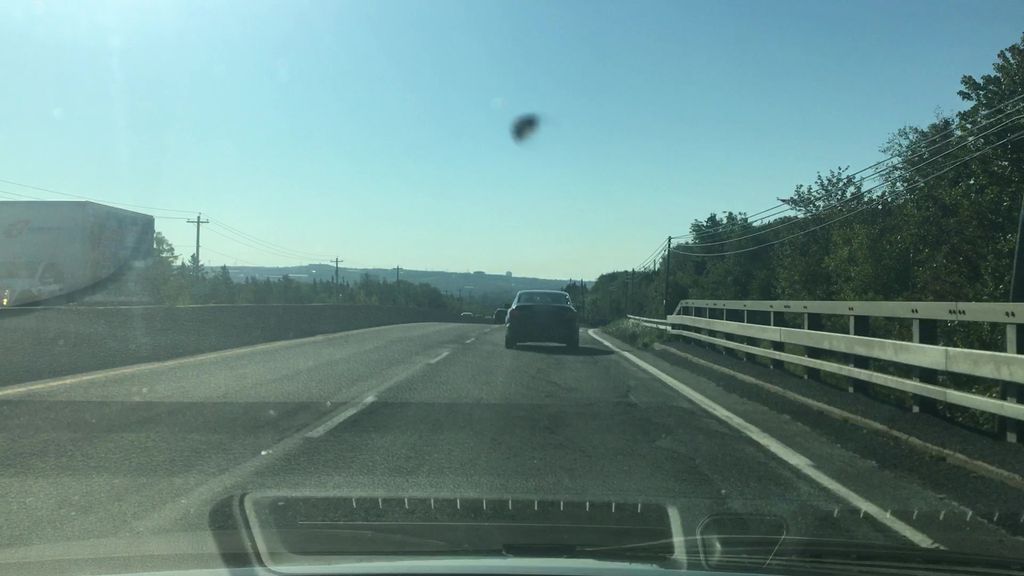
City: halifax